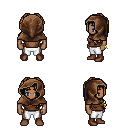
a pixel art fantasy rpg character, male body template, human, dark skin, brown pirate shirt, white pants, blonde princess hairstyle, cloth hood, bracelets, brown shoes, four views (front, back, left, right), 2x2 character sprite sheet, small pixel art, hard edges, no anti-aliasing